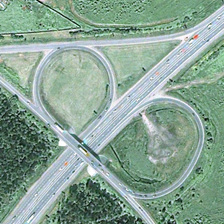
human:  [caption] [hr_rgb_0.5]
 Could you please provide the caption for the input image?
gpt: many green trees are near a viaduct with some cars .

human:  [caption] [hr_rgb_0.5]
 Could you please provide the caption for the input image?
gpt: many green trees are near a viaduct with some cars .

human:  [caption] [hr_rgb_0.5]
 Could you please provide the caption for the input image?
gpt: a vast expanse of woods and meadows surrounding the highway .

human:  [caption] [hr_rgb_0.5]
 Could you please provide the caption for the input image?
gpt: many of the curved and straight roads intersect .

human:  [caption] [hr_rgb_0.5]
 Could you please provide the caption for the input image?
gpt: many of the curved and straight roads intersect .